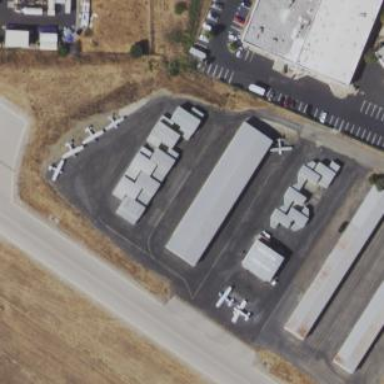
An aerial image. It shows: Hangar located at airport.